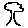
Label: tree